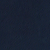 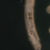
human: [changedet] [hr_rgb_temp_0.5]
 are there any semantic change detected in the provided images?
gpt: An artificial island has been edified in the sea.